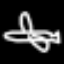
Label: airplane